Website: macys
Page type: customer-info-address
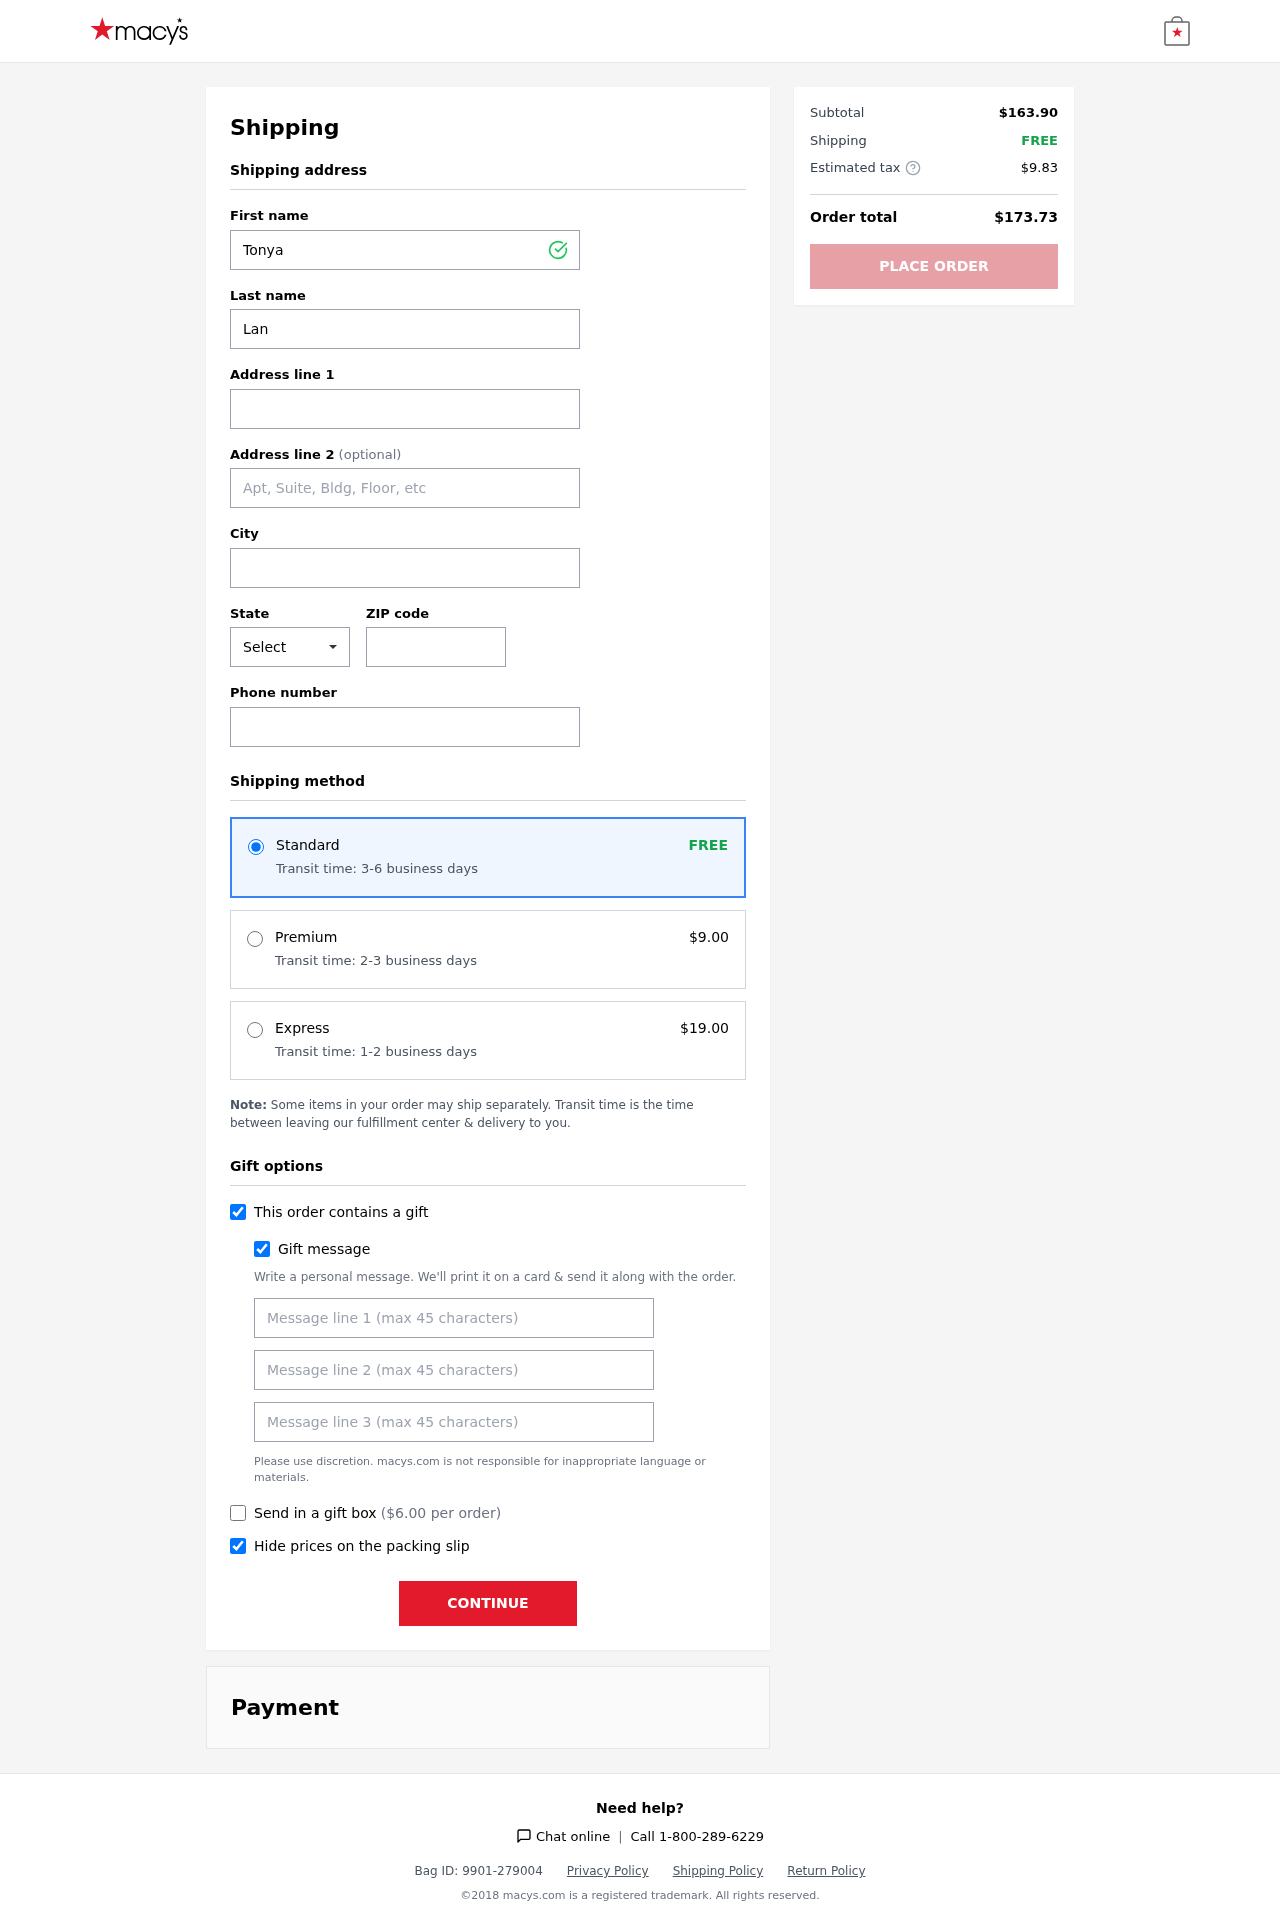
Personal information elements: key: PII_CITY
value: North Robert
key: PII_FIRSTNAME
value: Tonya
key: PII_GIFT_MESSAGE
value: Happy birthday, Stephanie! I saw these gorgeous Chelsea boots in pale blue and immediately thought of you—perfect for all your adventures ahead! I hope they bring a little extra joy to your special day!  Tonya
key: PII_LASTNAME
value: Lane
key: PII_PHONE
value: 3328227684
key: PII_POSTCODE
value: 49123
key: PII_STATE_ABBR
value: MS
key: PII_STREET
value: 3920 Armstrong Keys Apt. 781
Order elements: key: ORDER_SHIPPING_STANDARD
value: FREE
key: ORDER_SHIPPING_STANDARD_TIME
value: Transit time: 3-6 business days
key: ORDER_SHIPPING_PREMIUM
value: $9.00
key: ORDER_SHIPPING_PREMIUM_TIME
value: Transit time: 2-3 business days
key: ORDER_SHIPPING_EXPRESS
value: $19.00
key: ORDER_SHIPPING_EXPRESS_TIME
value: Transit time: 1-2 business days
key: ORDER_GIFT_BOX_FEE
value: $6.00
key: ORDER_SUBTOTAL
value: $163.90
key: ORDER_SHIPPING_COST
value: FREE
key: ORDER_TAX
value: $9.83
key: ORDER_TOTAL
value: $173.73